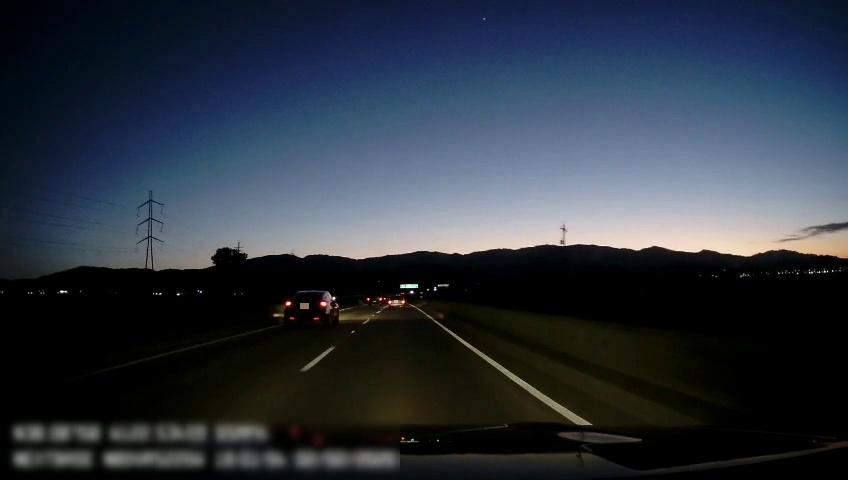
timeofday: Dusk/Dawn/Twilight
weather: Sunny
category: Drivable Space
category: Vehicles | Car
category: Vehicles | Car
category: Vehicles | Car
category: Lanes | Current Lane
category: Lanes | Current Lane
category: Lanes | Alternate Lane
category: Traffic | Signs